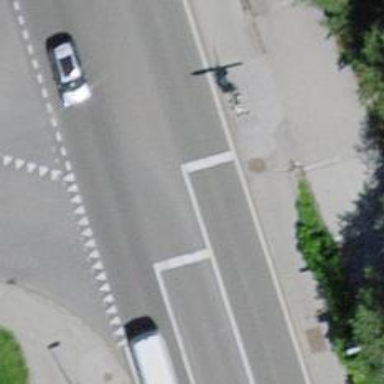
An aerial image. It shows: Road with traffic signals.